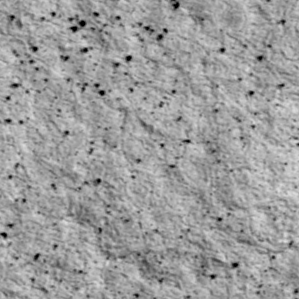
Label: non_frost